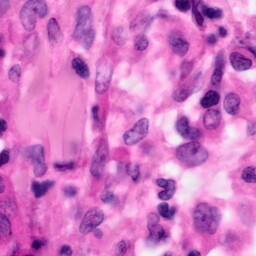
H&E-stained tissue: Pancreatic